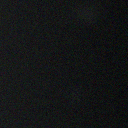
Screen state: off